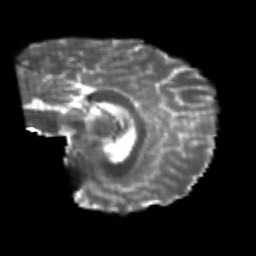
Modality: T2w
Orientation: sagittal
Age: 24
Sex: female
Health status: healthy
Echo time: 0.074 s